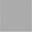
Piece: xx